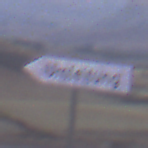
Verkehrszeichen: UmleitungswegweiserLinksweisend
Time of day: Dusk
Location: Outdoor (Nature)
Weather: Clear
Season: NotSpecified
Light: Natural